Question: When I want to sent a POST request to my server it works, but the parameters are empty. In another topic on stackoverflow, I read that it could be a problem with the headers. Also also tried it with different browsers and sometimes it works.
These are the headers I set on the serverside:
'''
headers['Access-Control-Allow-Origin'] = 'http://localhost:8080'
headers['X-Frame-Options'] = 'http://localhost:8080'
headers['Access-Control-Allow-Credentials']= 'true'
headers['Access-Control-Allow-Headers']= 'origin, content-type, content-length, accept, accept-language, accept-encoding'
'''

When I try to add headers on the client side the request also always turns into a options-request. Please help!! Thanks for all answers in advance!
<URL>
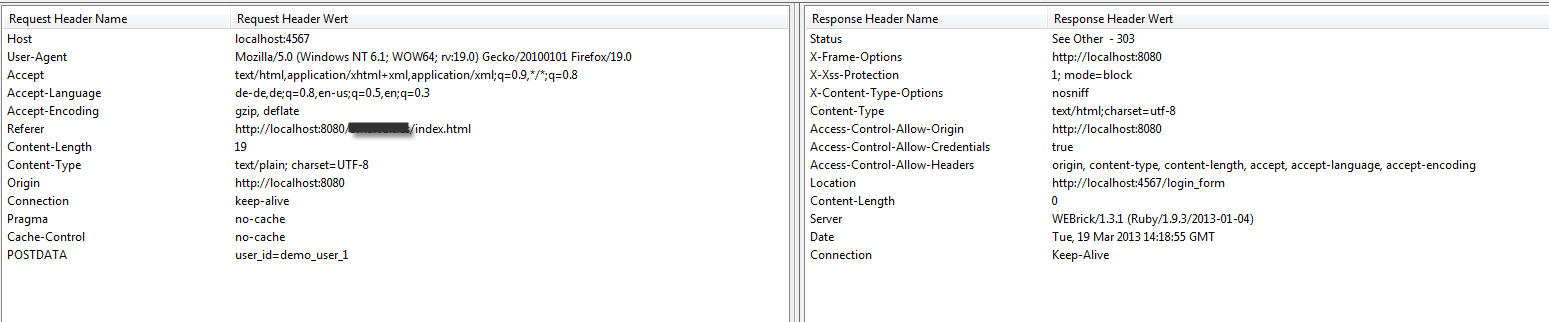
Answer: The OPTIONS request is the pre-flight request that is used to confirm that the server will accept the actual request - this is part of CORS.
Once the OPTIONS request gets a response (and assuming the response says "go ahead") then the actual POST will be sent. The data should be sent along with this POST - not with the OPTIONS request.